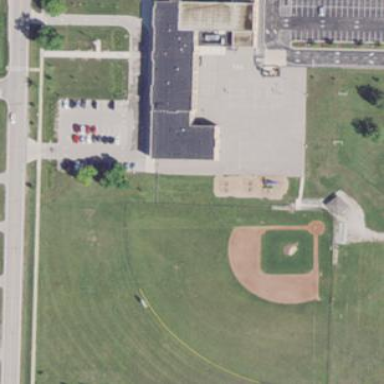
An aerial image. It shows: School building.